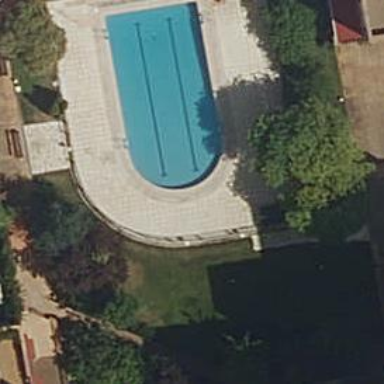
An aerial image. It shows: Swimming pool located in leisure land.